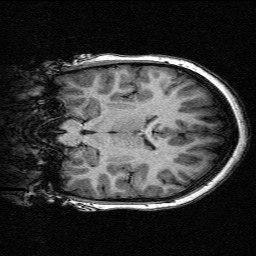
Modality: T1w
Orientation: coronal
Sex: male